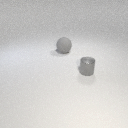
small gray metal cylinder to the right of large gray rubber sphere